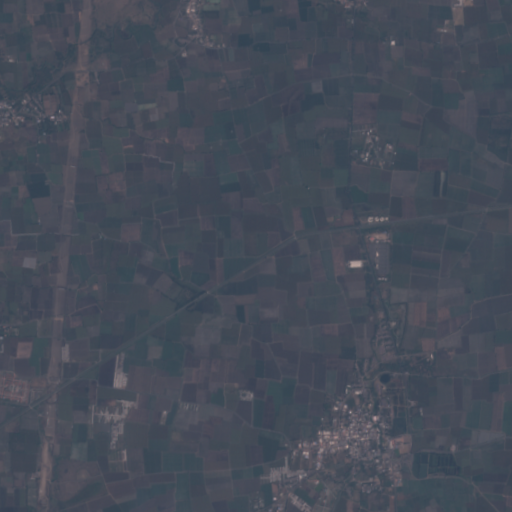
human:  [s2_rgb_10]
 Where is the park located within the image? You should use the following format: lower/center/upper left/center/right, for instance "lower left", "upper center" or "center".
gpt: The park is located in the lower right of the image.
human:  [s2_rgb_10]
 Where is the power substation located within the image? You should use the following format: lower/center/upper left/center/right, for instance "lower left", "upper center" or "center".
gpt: The power substation is located in the center right of the image.
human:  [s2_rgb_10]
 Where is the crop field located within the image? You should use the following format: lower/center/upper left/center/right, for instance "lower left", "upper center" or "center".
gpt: There is no crop field in the image.